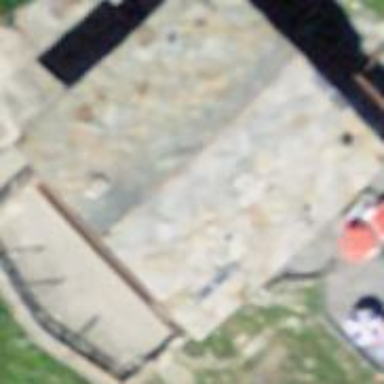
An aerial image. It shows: Restaurant in building.